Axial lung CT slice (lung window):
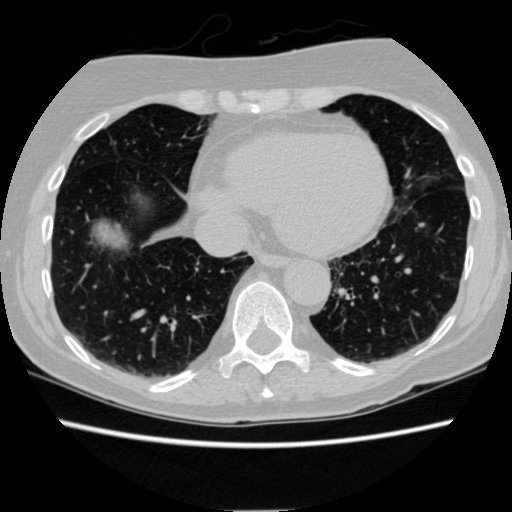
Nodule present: no